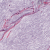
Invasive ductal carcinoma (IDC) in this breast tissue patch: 1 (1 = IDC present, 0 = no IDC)